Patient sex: M
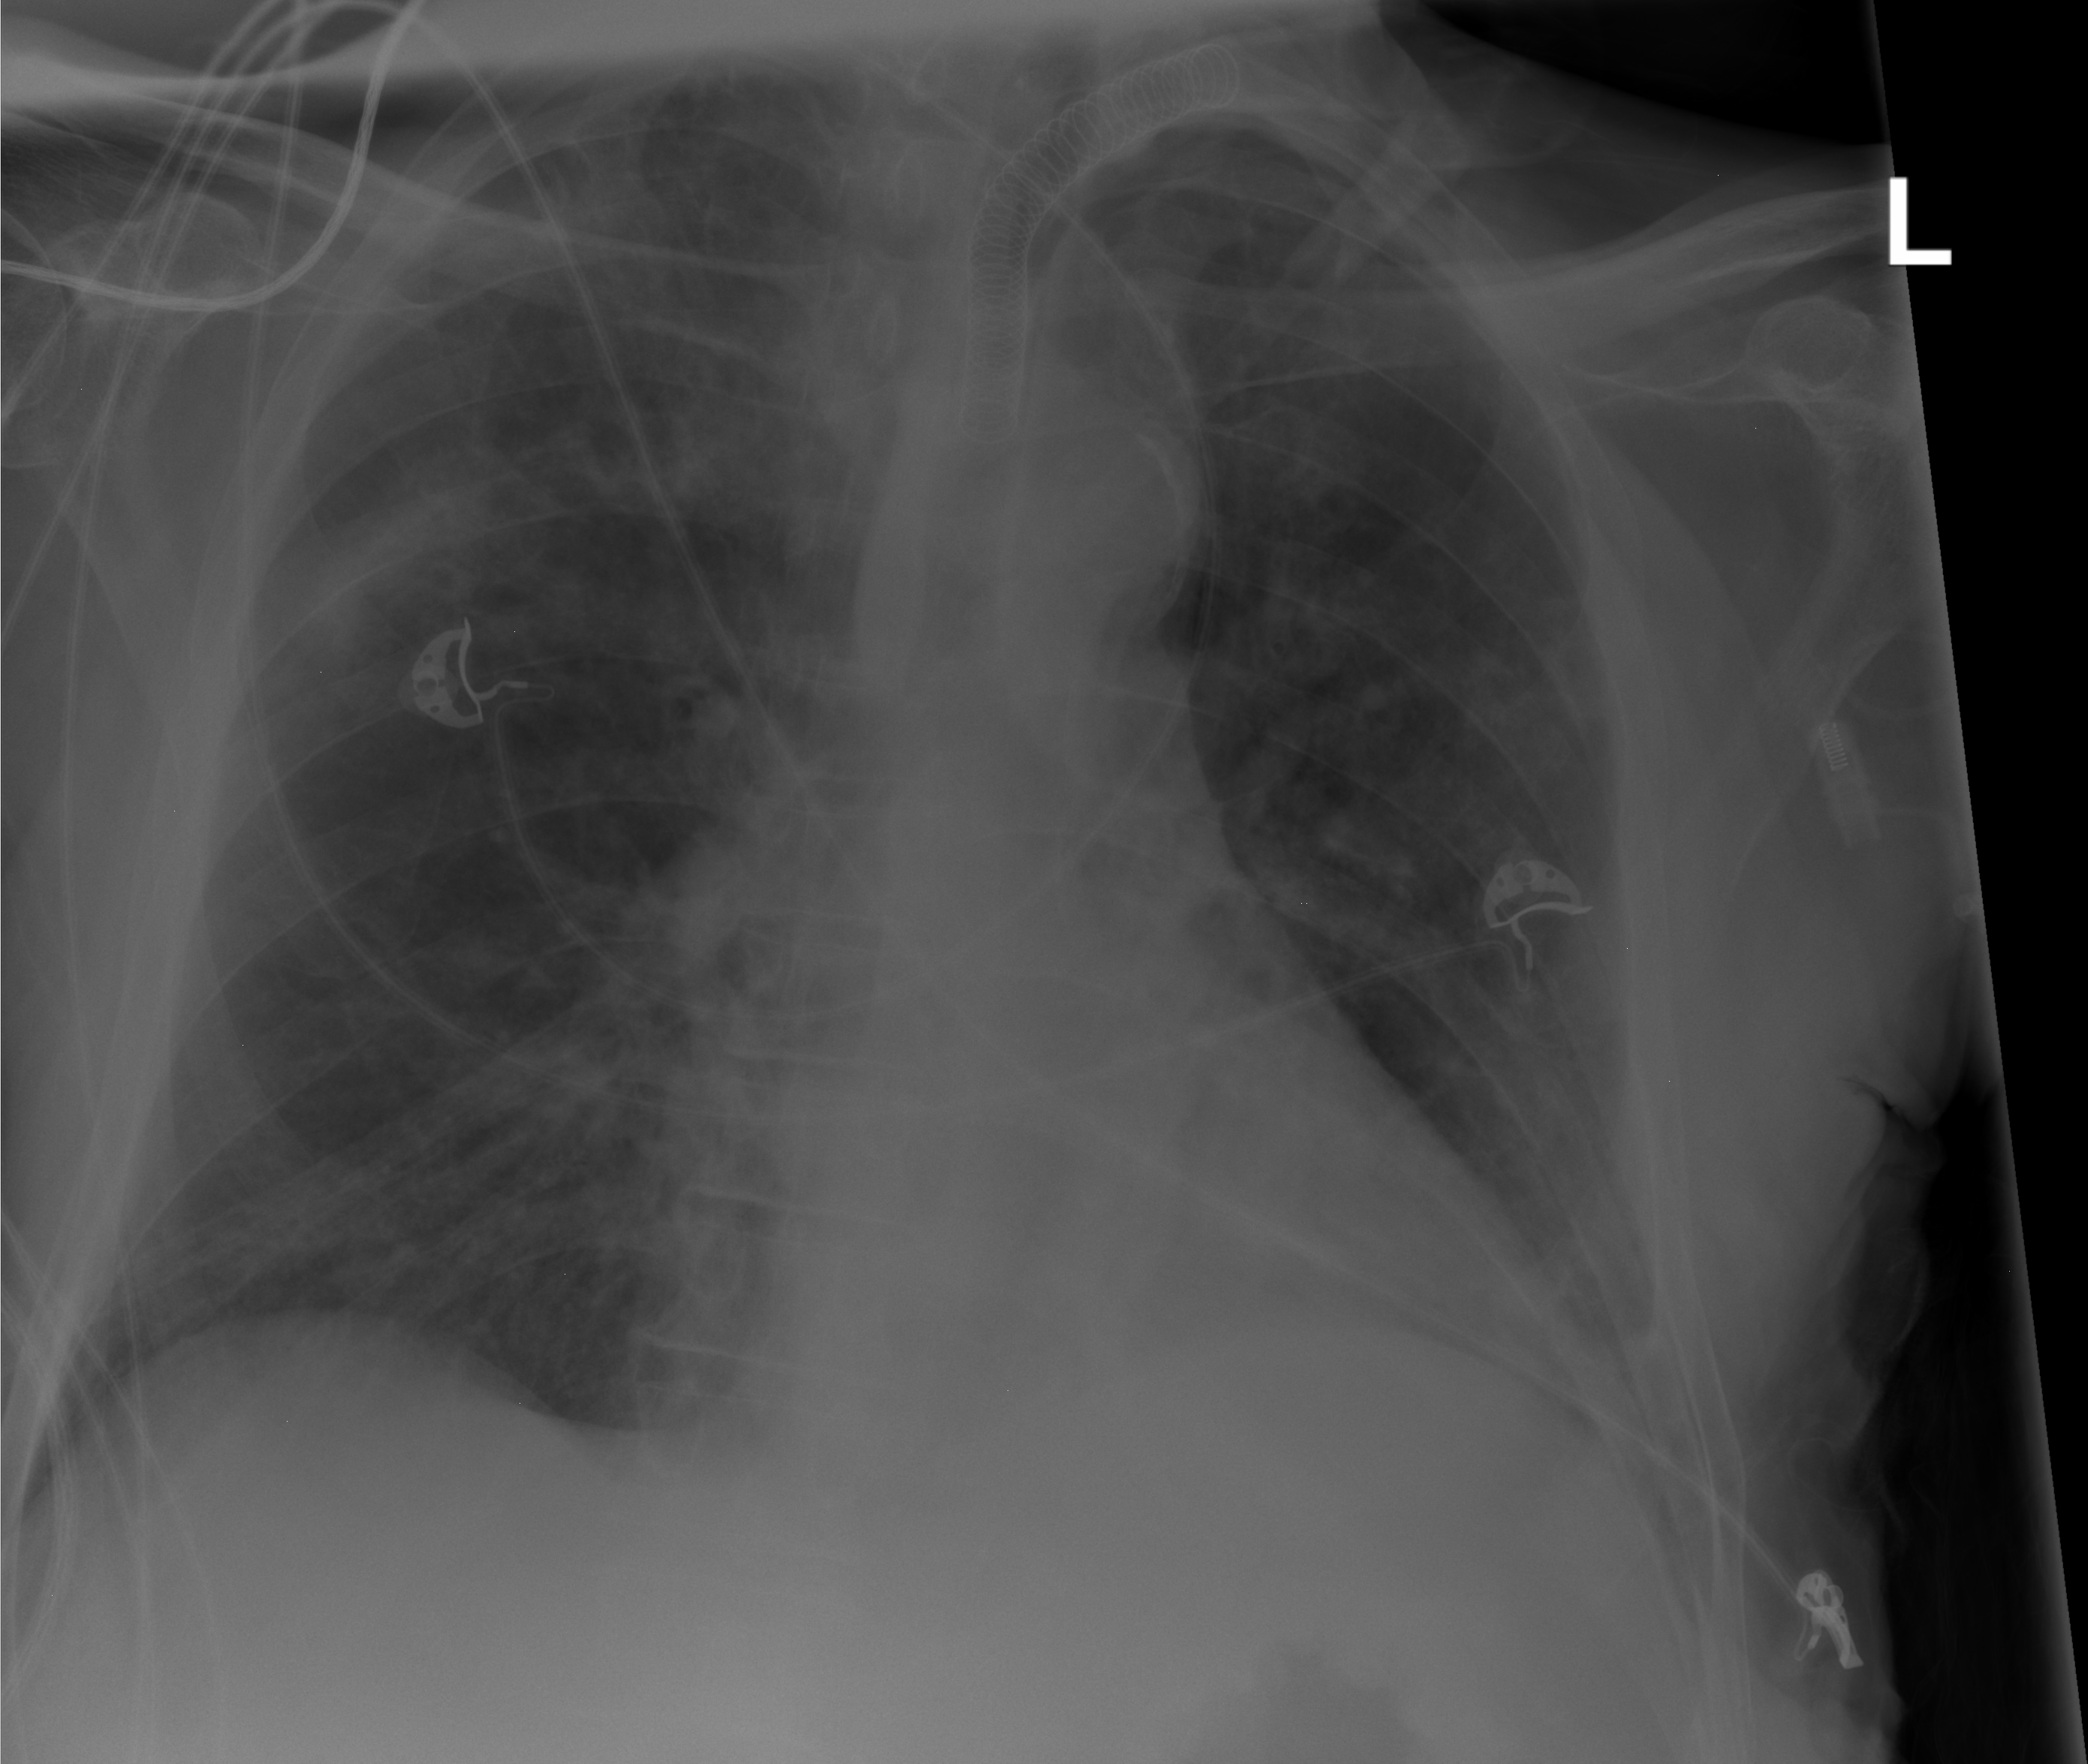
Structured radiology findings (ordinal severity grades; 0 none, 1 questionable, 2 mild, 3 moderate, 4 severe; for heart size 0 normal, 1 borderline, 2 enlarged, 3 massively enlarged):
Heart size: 0
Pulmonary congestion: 2
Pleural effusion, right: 0
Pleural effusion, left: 1
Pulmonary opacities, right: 2
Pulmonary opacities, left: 0
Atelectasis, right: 2
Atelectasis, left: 2